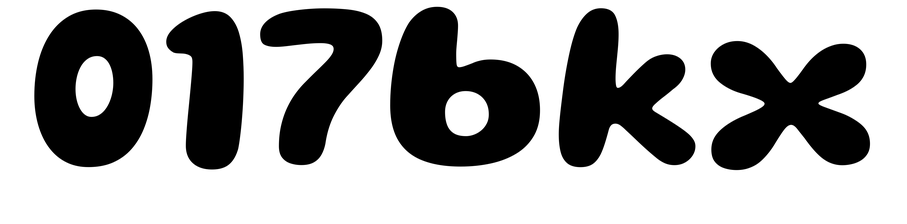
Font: Gluten_Bold